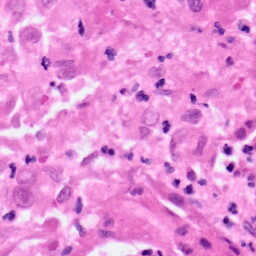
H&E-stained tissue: Pancreatic